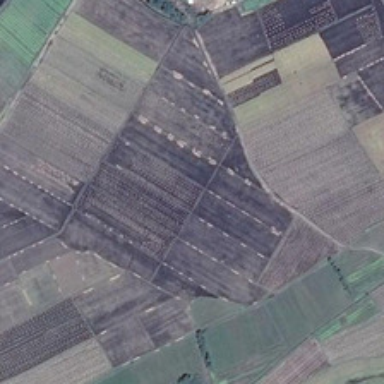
Several green trees are near a large piece of farmland .